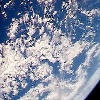
Label: cloud